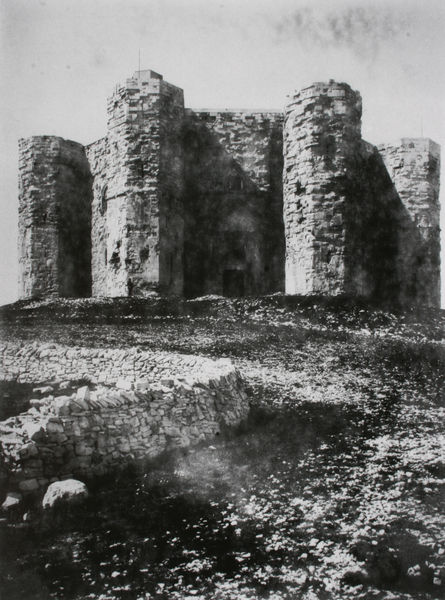
Titel: Castel del Monte (Zustand von 1902)
Standort: Bari
Institution: Castel del Monte
Schlagwörter: berg, dunkel, felsen, himmel, schatten, wasser, weiß, blumen, fenster, grau, hell, licht, schwarz, tür, vordergrund, gebäude, gras, schloss, weg, alt, architektur, stein, steine, erde, feld, hügel, spiegelung, boden, england, rund, turm, oktagon, ansicht, italien, feldweg, fels, mauer, ziegel, geröll, steinmauer, friedrich, architecture, white, window, black, dark, gray, grey, old, three, wall, windows, reflexe, symmetrie, picture, aufgang, tor, foto, fotografie, photographie, penis, eingang, ruine, burg, türme, festung, mauerwerk, schwarz-weiß, photo, gemäuer, quader, mauern, cloud, rocks, sky, stone, mittelalter, schwart, building, field, hill, tower, grass, river, entrance, path, black and white, castle, ruin, ruins, shadow, aufnahme, oktogon, achteck, door, sechseck, sunlight, italy, sizilien, außenansicht, risalite, rondell, fort, schießscharten, walls, anbauten, brick, bricks, prison, walk, außenaufnahme, kastell, ritterburg, trutzburg, large, medieval, jude, circle, war, wehrhaft, four, ravenna, steinmauern, moss, round, pentagon, photograph, photography, turret, towers, castel, europe, friedrich ii., staufer, castel del monte, massive, moat, turrets, fortification, aufgabg, dungeon, biulding, defence, gay, isolated, gravel, dor, himmel turm, felsen ruine, rusen, divider, retarded, secluded, angelo, im getting 0 score, rundown, antiquated, san angelo, santangelo, saint angelo, itali